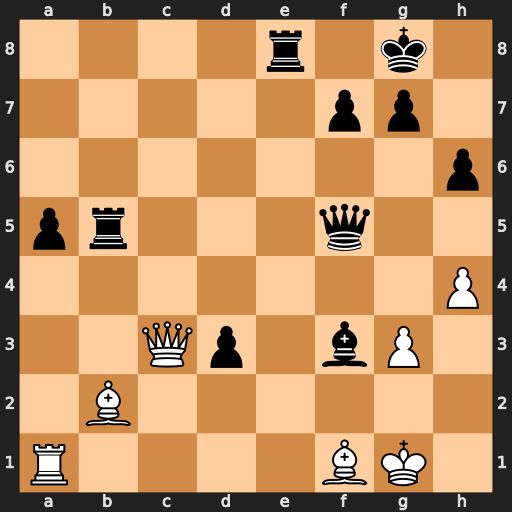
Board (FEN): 4r1k1/5pp1/7p/pr3q2/7P/2Qp1bP1/1B6/R4BK1
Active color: w
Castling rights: -
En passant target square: -
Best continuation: Qxg7#